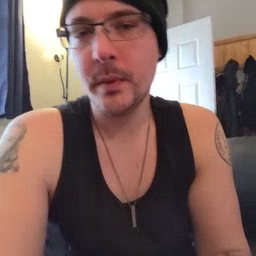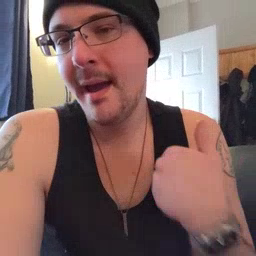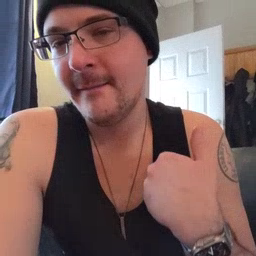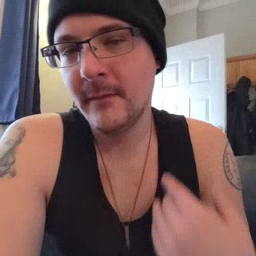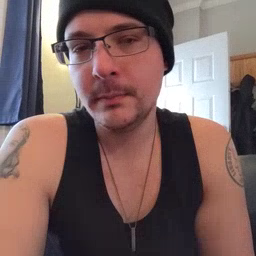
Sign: have